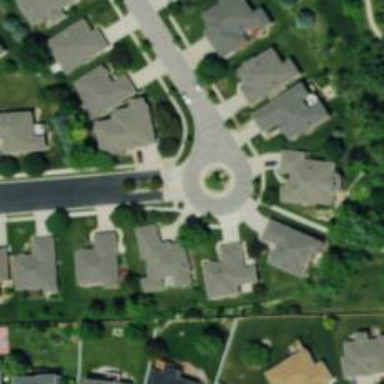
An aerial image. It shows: Residential road with roundabout.